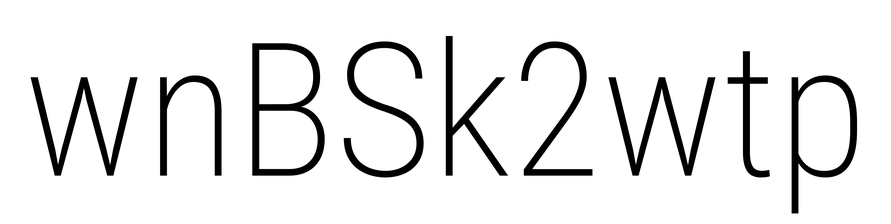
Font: Roboto_Condensed_ExtraLight